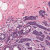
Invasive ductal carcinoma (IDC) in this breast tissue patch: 1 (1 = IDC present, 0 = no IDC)